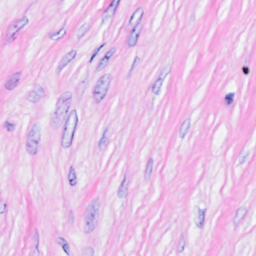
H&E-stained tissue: Breast